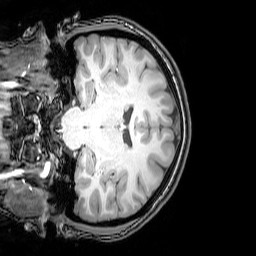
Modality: T1w
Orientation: coronal
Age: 22
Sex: female
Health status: healthy
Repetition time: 0.081 s
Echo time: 0.037 s